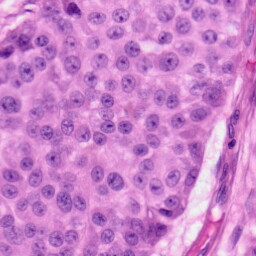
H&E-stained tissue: Skin